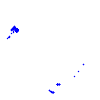
Particle: pion